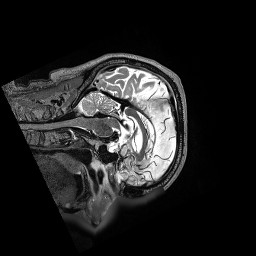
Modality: T2w
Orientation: sagittal
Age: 79
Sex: female